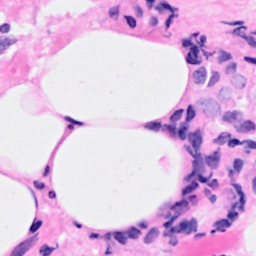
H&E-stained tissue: Breast